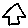
Label: house